Question: I've got some chart data that I load through an AJAX call and display with a modified <URL> that supports tooltips. It works well for the first call, but when I do subsequent calls by changing date ranges, it draws the new chart data on top of the old chart data. I have put my chart refresh code into the window resize event so that it can be responsive. However, this may in fact be what is causing the problem. Here is my code:
'''
var BreakDowns = [
'Daily',
'Weekly',
'Monthly',
'Quarterly',
'Yearly'
];
var BreakDown = ko.observable(BreakDowns[0]);
BreakDown.subscribe(function (newValue) {
switch (newValue) {
case 'Daily':
EndDate(StartDate());
break;
case 'Weekly':
EndDate(moment(StartDate()).add('d', 7).format('MM/DD/YYYY'));
break;
case 'Monthly':
EndDate(moment(StartDate()).add('M', 1).format('MM/DD/YYYY'));
break;
case 'Quarterly':
EndDate(moment(StartDate()).add('M', 3).format('MM/DD/YYYY'));
break;
case 'Yearly':
EndDate(moment(StartDate()).add('y', 1).format('MM/DD/YYYY'));
break;
}
GetChartData();
});
var date = new Date();
var StartDate = ko.observable(moment(date).format('MM/DD/YYYY'));
var EndDate = ko.observable(moment(date).format('MM/DD/YYYY'));
var Form = ko.validatedObservable({
StartDate: StartDate.extend({ isDate: true }),
EndDate: EndDate.extend({ isDate: true })
});
StartDate.subscribe(function (newValue) {
GetChartData();
});
EndDate.subscribe(function (newValue) {
GetChartData();
});
var chart = {};
var GetChartData = function () {
if (Form.isValid()) {
$.ajax({
url: serviceUri + 'api/Document/ChartData/?breakdown=' + BreakDown().toLowerCase() + '&startDate=' + StartDate() + '&endDate=' + EndDate(),
method: 'GET',
dataType: 'json',
success: function (d) {
var chartData = {
labels: d.AxisLabels,
datasets: [
{
fillColor: "rgba(220,220,220,0.5)",
strokeColor: "rgba(220,220,220,1)",
pointColor: "rgba(220,220,220,1)",
pointStrokeColor: "#fff",
data: d.DataSets[0]
}
]
};
var max = Math.max.apply(Math, d.DataSets[0]);
var steps = 10;
var c = $('#summary');
var ctx = c.get(0).getContext("2d");
var container = c.parent();
$(window).resize(respondCanvas);
function respondCanvas() {
var $container = $(container);
if ($container.width() >= 900)
c.attr('width', $container.width());
else
c.attr('width', 900);
if ($container.height() >= 400)
c.attr('height', $container.height());
else
c.attr('height', 400);
ctx.width = ctx.width;
//Call a function to redraw other content (texts, images etc)
chart = new Chart(ctx).Bar(chartData, {
scaleOverride: true,
scaleSteps: steps,
scaleStepWidth: Math.ceil(max / steps),
scaleStartValue: 0,
annotateDisplay: true
});
}
respondCanvas();
}
});
}
}
'''
Here is an image of what the resulting chart looks like:

How do I get Chart.js to not draw over the previous data and draw a new chart?
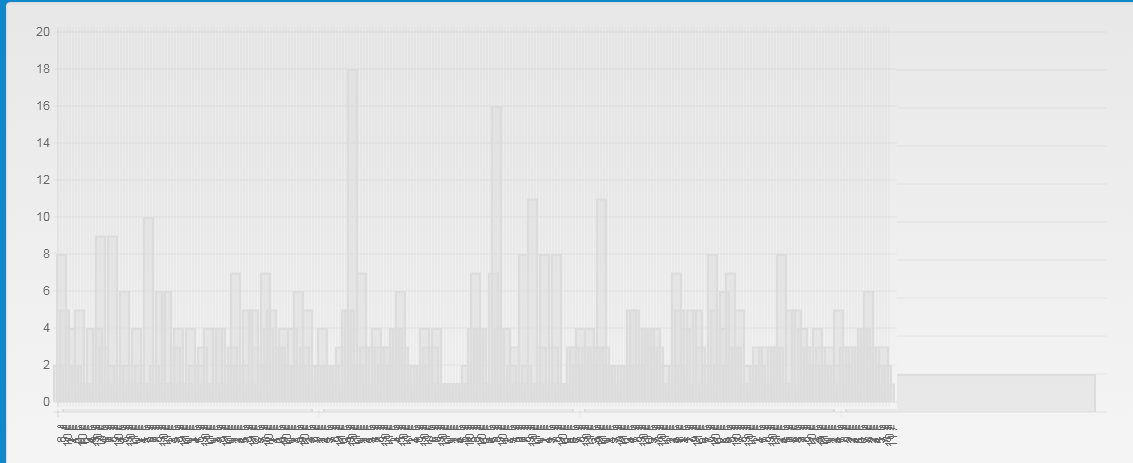
Answer: After moving '$(window).resize(respondCanvas)' out of my AJAX success callback, here is a simplified version of what I have that is working:
'''
var chartData = {};
var max = 0;
var steps = 10;
function respondCanvas() {
var c = $('#summary');
var ctx = c.get(0).getContext("2d");
var container = c.parent();
var $container = $(container);
c.attr('width', $container.width()); //max width
c.attr('height', $container.height()); //max height
//Call a function to redraw other content (texts, images etc)
var chart = new Chart(ctx).Bar(chartData, {
scaleOverride: true,
scaleSteps: steps,
scaleStepWidth: Math.ceil(max / steps),
scaleStartValue: 0,
annotateDisplay: true
});
}
var GetChartData = function () {
$.ajax({
url: serviceUri,
method: 'GET',
dataType: 'json',
success: function (d) {
chartData = {
labels: d.AxisLabels,
datasets: [
{
fillColor: "rgba(220,220,220,0.5)",
strokeColor: "rgba(220,220,220,1)",
pointColor: "rgba(220,220,220,1)",
pointStrokeColor: "#fff",
data: d.DataSets[0]
}
]
};
max = Math.max.apply(Math, d.DataSets[0]);
steps = 10;
respondCanvas();
}
});
};
$(document).ready(function() {
$(window).resize(respondCanvas);
GetChartData();
});
'''
Note, if you want to insert a small delay between updates, you can use a timeout:
'''
$(document).ready(function() {
$(window).resize(setTimeout(respondCanvas, 500));
GetChartData();
});
'''